【题型】解答题　【知识点】解析几何　【难度】easy
如图：双曲线 $\Gamma: \dfrac{x^2}{3} - y^2 = 1$ 的左、右焦点分别为 $F_1,\ F_2$，过 $F_2$ 作直线 $l$ 交 $y$ 轴于点 $Q$.

\noindent (1) 当直线 $l$ 平行于 $\Gamma$ 的一条渐近线时，求点 $F_1$ 到直线 $l$ 的距离；
\noindent (2) 当直线 $l$ 的斜率为 1 时，在 $\Gamma$ 的右支上是否存在点 $P$，满足 $\overrightarrow{F_1P} \cdot \overrightarrow{F_1Q} = 0$？若存在，求出 $P$ 点的坐标；若不存在，说明理由.
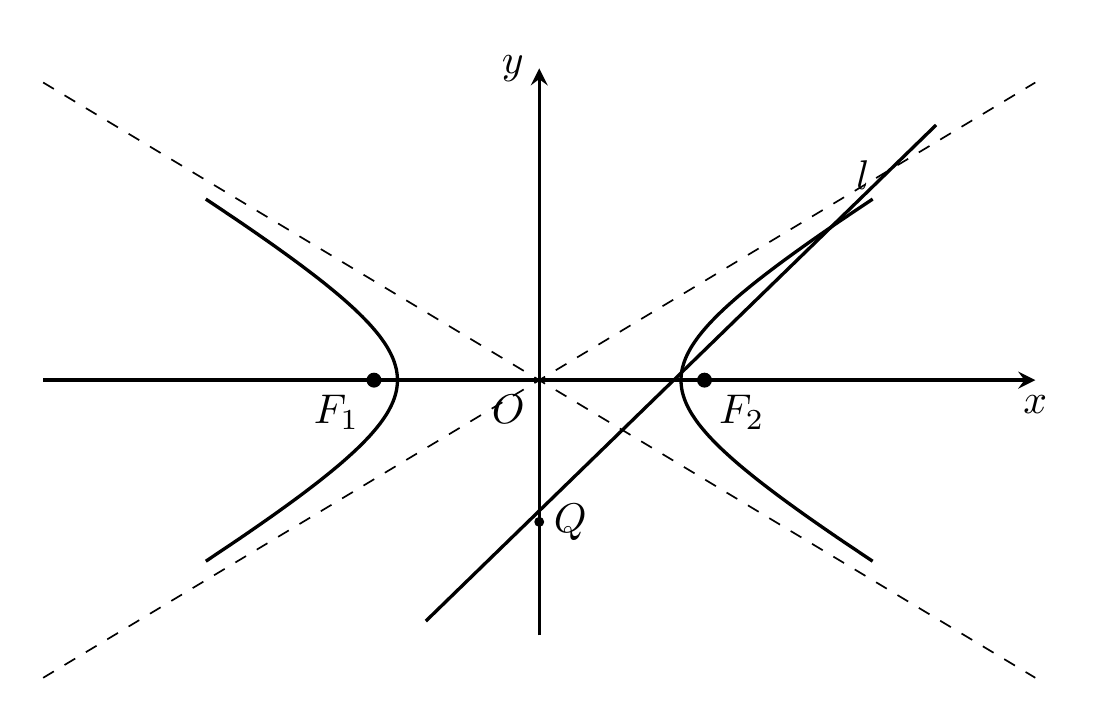
【解答】
\noindent 【答案】(1) 2

\noindent (2) 不存在，理由见解析

\vspace{1em}

\noindent 【知识点】求点到直线的距离、求双曲线的焦点坐标、已知方程求双曲线的渐近线、双曲线中向量点乘问题

\vspace{1em}

\noindent 【分析】(1) 由点到直线的距离公式可直接求解；

\noindent (2) 先根据斜率求出直线 $l$ 的方程，从而得点 $Q$，再设出点 $P$ 的坐标，根据 $\overrightarrow{F_1P} \cdot \overrightarrow{F_1Q} = 0$ 得出点 $P$ 的横、纵坐标之间的关系式，与双曲线联立消去 $y$，由韦达定理即可解答.

\vspace{1em}

\noindent 【详解】(1) 双曲线 $\Gamma: \dfrac{x^2}{3} - y^2 = 1$，焦点在 $x$ 轴上，$a = \sqrt{3}, b = 1, c = \sqrt{3 + 1} = 2$，

\noindent 则双曲线左、右焦点分别为 $F_1(-2,0),\ F_2(2,0)$，渐近线方程为 $y = \pm \dfrac{\sqrt{3}}{3}x$，

\noindent 当直线 $l$ 平行于 $\Gamma$ 的一条渐近线时，不妨令 $k = \dfrac{\sqrt{3}}{3}$，则直线 $l$ 的方程为 $y = \dfrac{\sqrt{3}}{3}(x - 2)$，即 $x - \sqrt{3}y - 2 = 0$，

\noindent 则点 $F_1$ 到直线 $l$ 的距离为 $d = \dfrac{|-2 - 0 - 2|}{\sqrt{1 + 3}} = 2$.

\vspace{1em}

\noindent (2) 不存在，理由如下：

\noindent 当直线 $l$ 的斜率为 1 时，直线方程为 $y = x - 2$，因此 $Q(0, -2)$，

\noindent 又 $F_1(-2, 0)$，所以 $\overrightarrow{F_1Q} = (2, -2)$，

\noindent 设 $\Gamma$ 的右支上的点 $P(x,y)\ (x > \sqrt{3})$，则 $\overrightarrow{F_1P} = (x + 2, y)$，

\noindent 由 $\overrightarrow{F_1P} \cdot \overrightarrow{F_1Q} = 0$ 得 $2(x + 2) - 2y = 0$，

\noindent 又 $\dfrac{x^2}{3} - y^2 = 1$，联立消去 $y$ 得 $2x^2 + 12x + 15 = 0$，

\noindent 由韦达定理知，此方程无正根，

\noindent 因此，在 $\Gamma$ 的右支上不存在点 $P$，满足 $\overrightarrow{F_1P} \cdot \overrightarrow{F_1Q} = 0$.

\vspace{1em}

\noindent 【点睛】关键点点睛：本题考查直线与双曲线的综合应用问题，解题关键是能够利用 $\overrightarrow{F_1P} \cdot \overrightarrow{F_1Q} = 0$ 来构造等量关系，结合韦达定理得到结论.